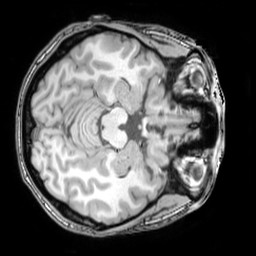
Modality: T1w
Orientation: axial
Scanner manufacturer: philips
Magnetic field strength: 3 T
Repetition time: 0.008068 s
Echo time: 0.003692 s